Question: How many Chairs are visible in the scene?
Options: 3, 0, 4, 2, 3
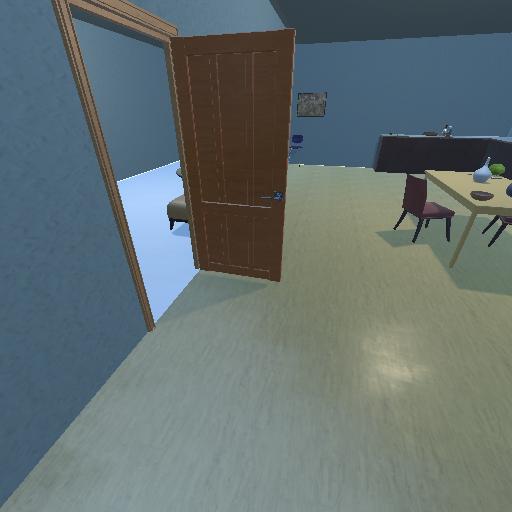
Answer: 3